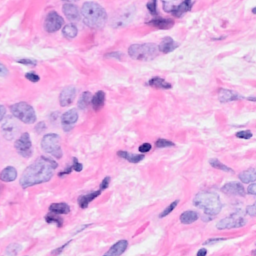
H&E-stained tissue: Breast